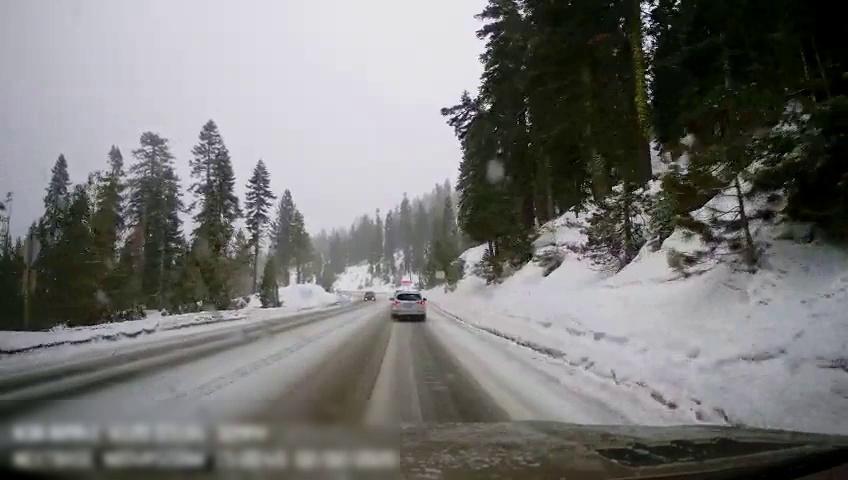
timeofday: Day
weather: Snowy
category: Drivable Space
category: Vehicles | SUV
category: Vehicles | SUV
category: Traffic | Signs